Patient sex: M
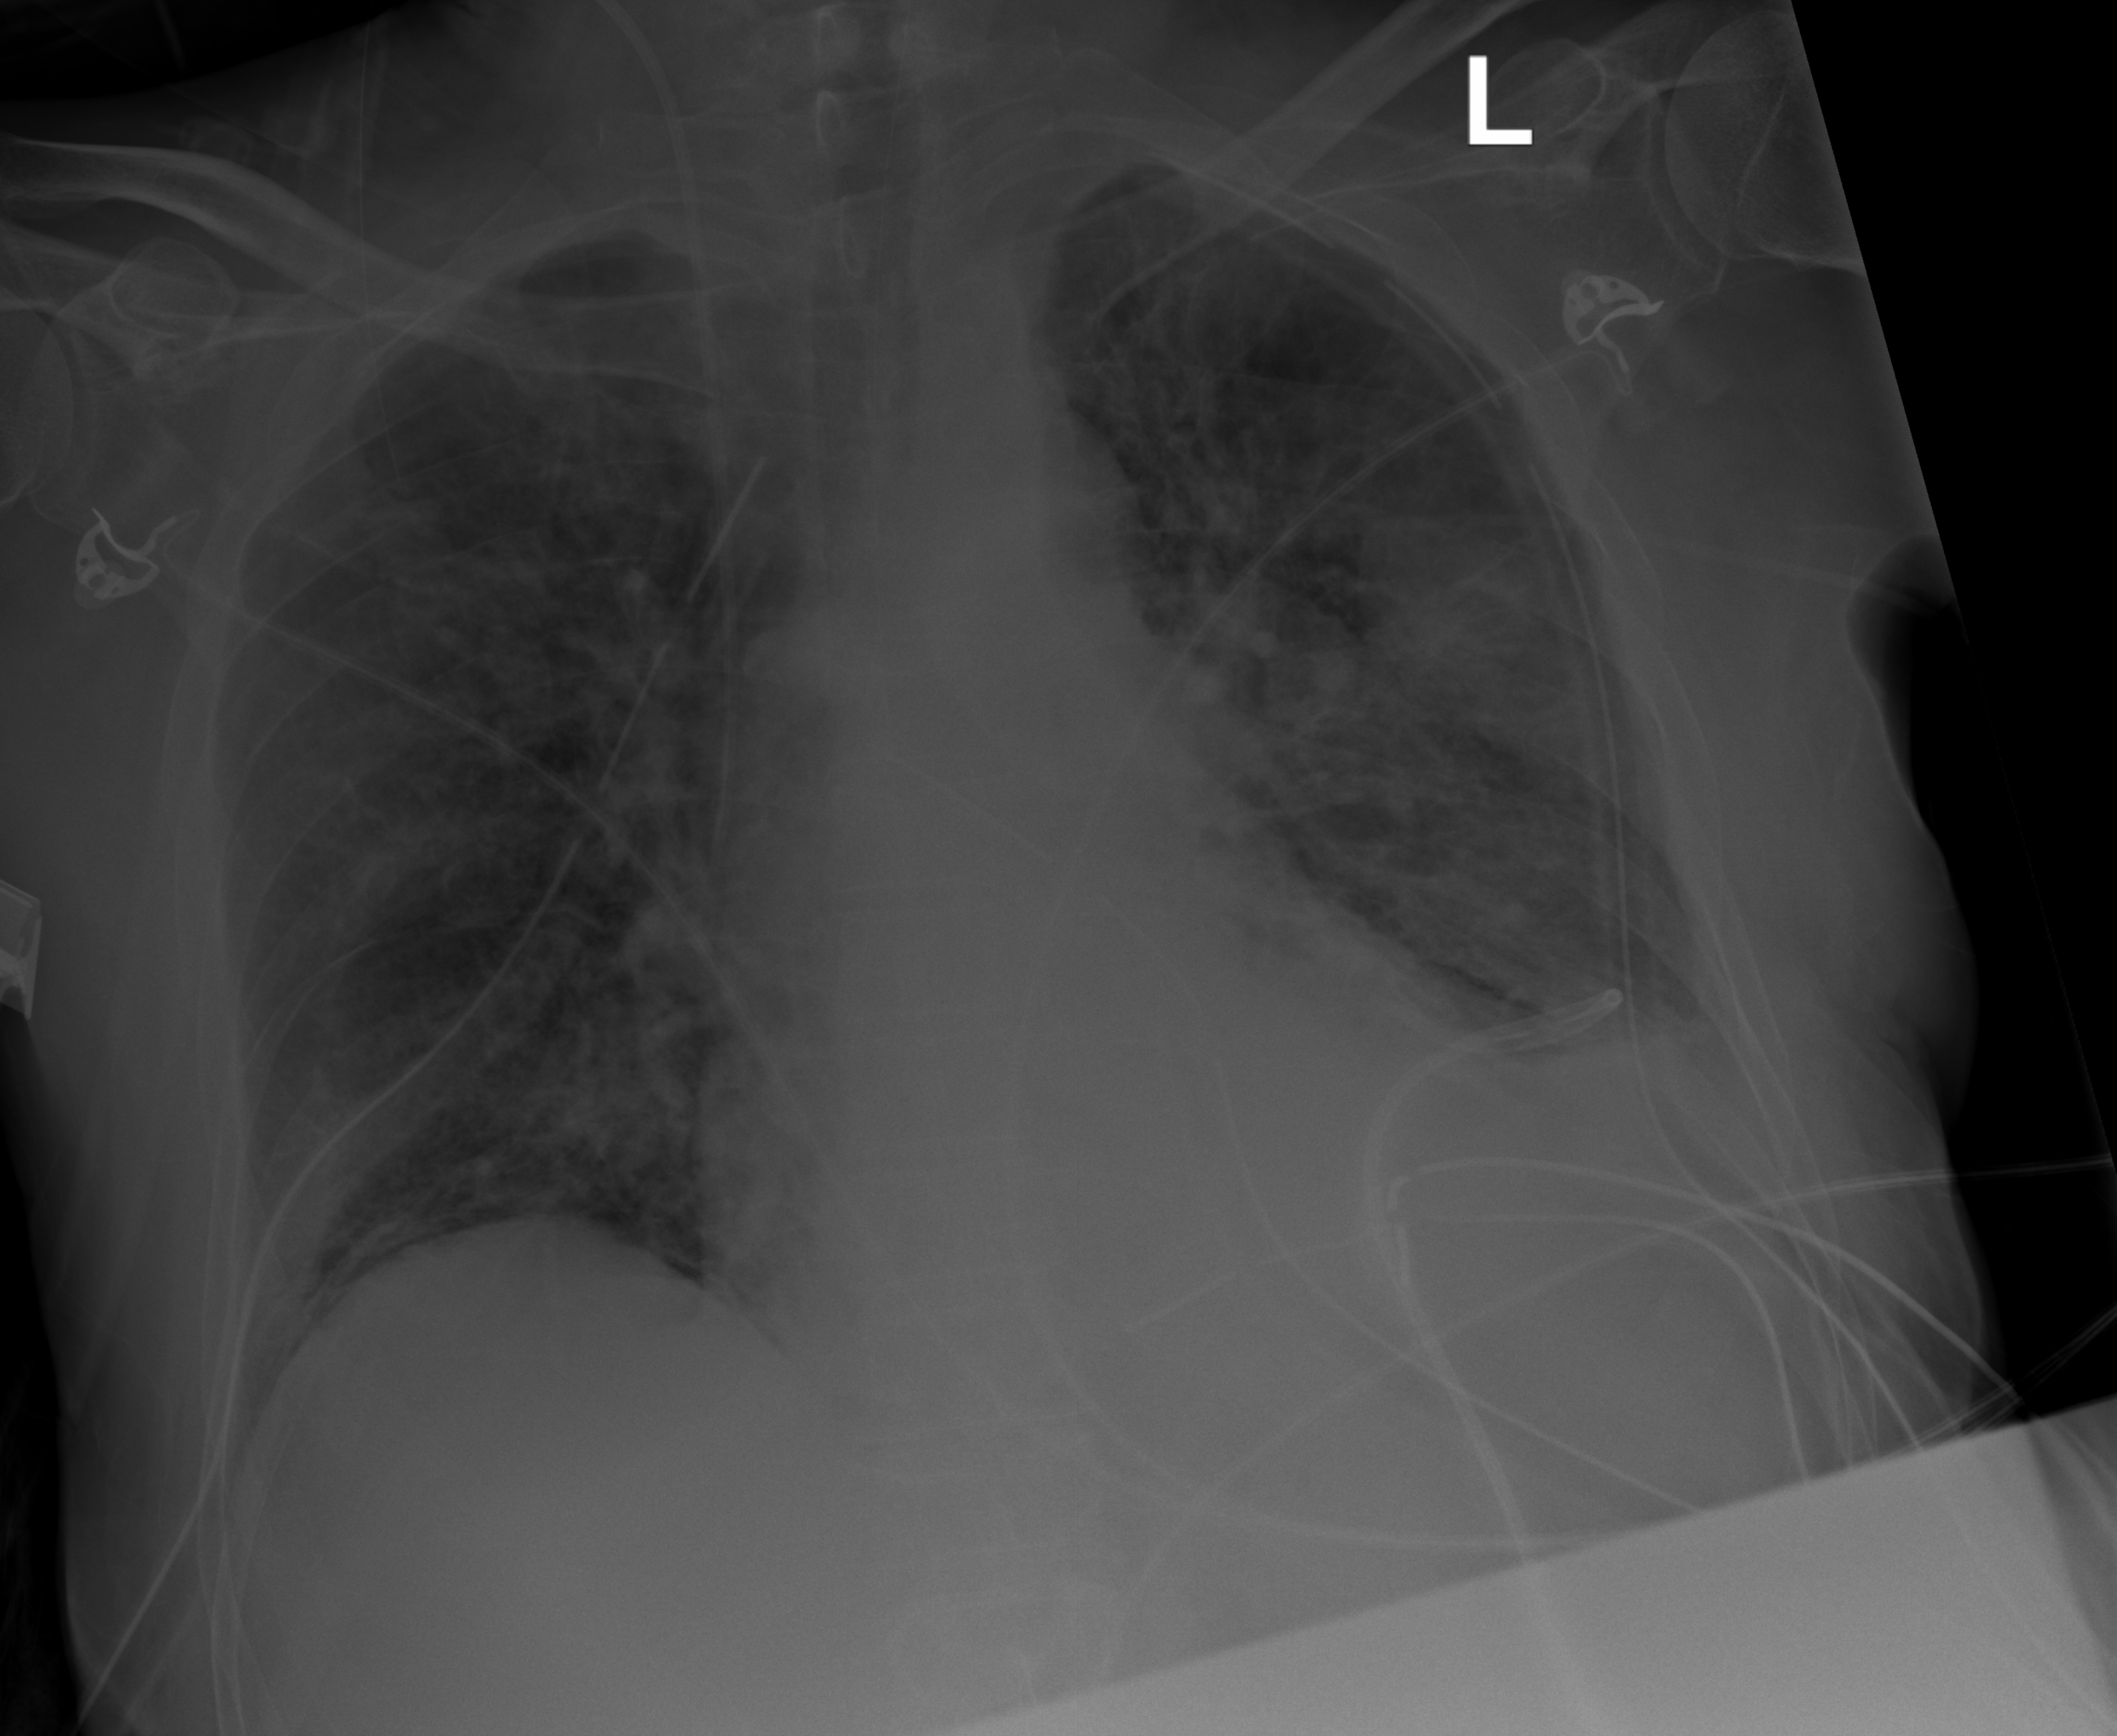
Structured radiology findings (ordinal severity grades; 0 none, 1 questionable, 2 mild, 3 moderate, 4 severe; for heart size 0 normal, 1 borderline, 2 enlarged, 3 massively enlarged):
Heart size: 2
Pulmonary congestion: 2
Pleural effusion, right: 0
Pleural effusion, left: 2
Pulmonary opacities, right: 2
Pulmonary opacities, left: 3
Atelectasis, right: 0
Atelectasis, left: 3